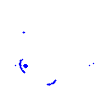
Particle: pion